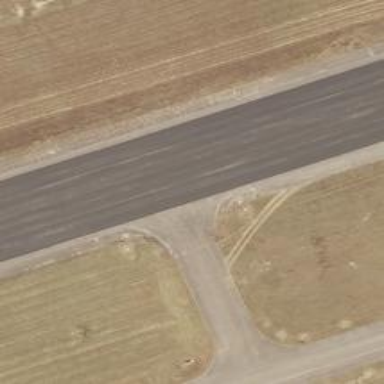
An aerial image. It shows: Asphalt runway at the airport.